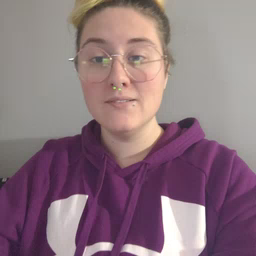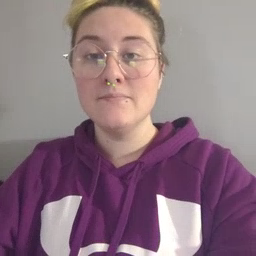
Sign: brother